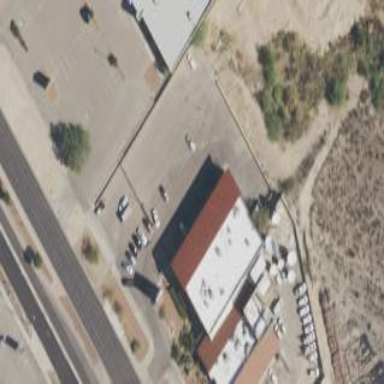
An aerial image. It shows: Commercial building.